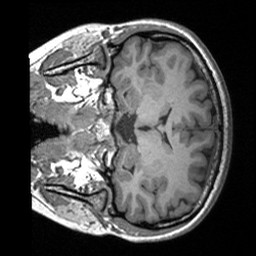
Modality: T1w
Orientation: coronal
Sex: female
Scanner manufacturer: siemens
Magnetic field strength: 3 T
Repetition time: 1.9 s
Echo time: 0.00252 s